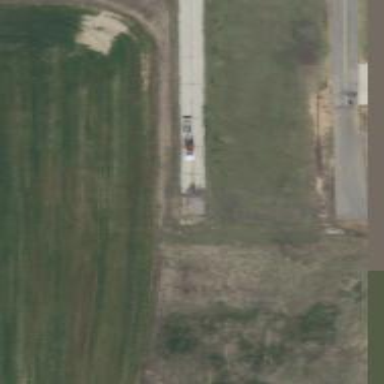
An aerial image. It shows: Image of taxiway at airport.